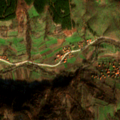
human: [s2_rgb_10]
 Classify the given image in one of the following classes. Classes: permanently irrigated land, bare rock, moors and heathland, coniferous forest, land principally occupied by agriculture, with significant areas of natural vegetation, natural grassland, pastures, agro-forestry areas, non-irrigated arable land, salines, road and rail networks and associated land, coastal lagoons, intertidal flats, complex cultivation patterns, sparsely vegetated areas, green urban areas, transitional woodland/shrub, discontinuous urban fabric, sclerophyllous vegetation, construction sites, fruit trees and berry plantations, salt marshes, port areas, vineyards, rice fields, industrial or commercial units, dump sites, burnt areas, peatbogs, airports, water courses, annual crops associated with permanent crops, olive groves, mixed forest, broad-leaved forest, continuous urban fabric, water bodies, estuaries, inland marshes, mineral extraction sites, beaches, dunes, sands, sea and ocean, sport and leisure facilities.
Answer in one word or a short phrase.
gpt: complex cultivation patterns, land principally occupied by agriculture, with significant areas of natural vegetation, broad-leaved forest, coniferous forest, transitional woodland/shrub